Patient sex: M
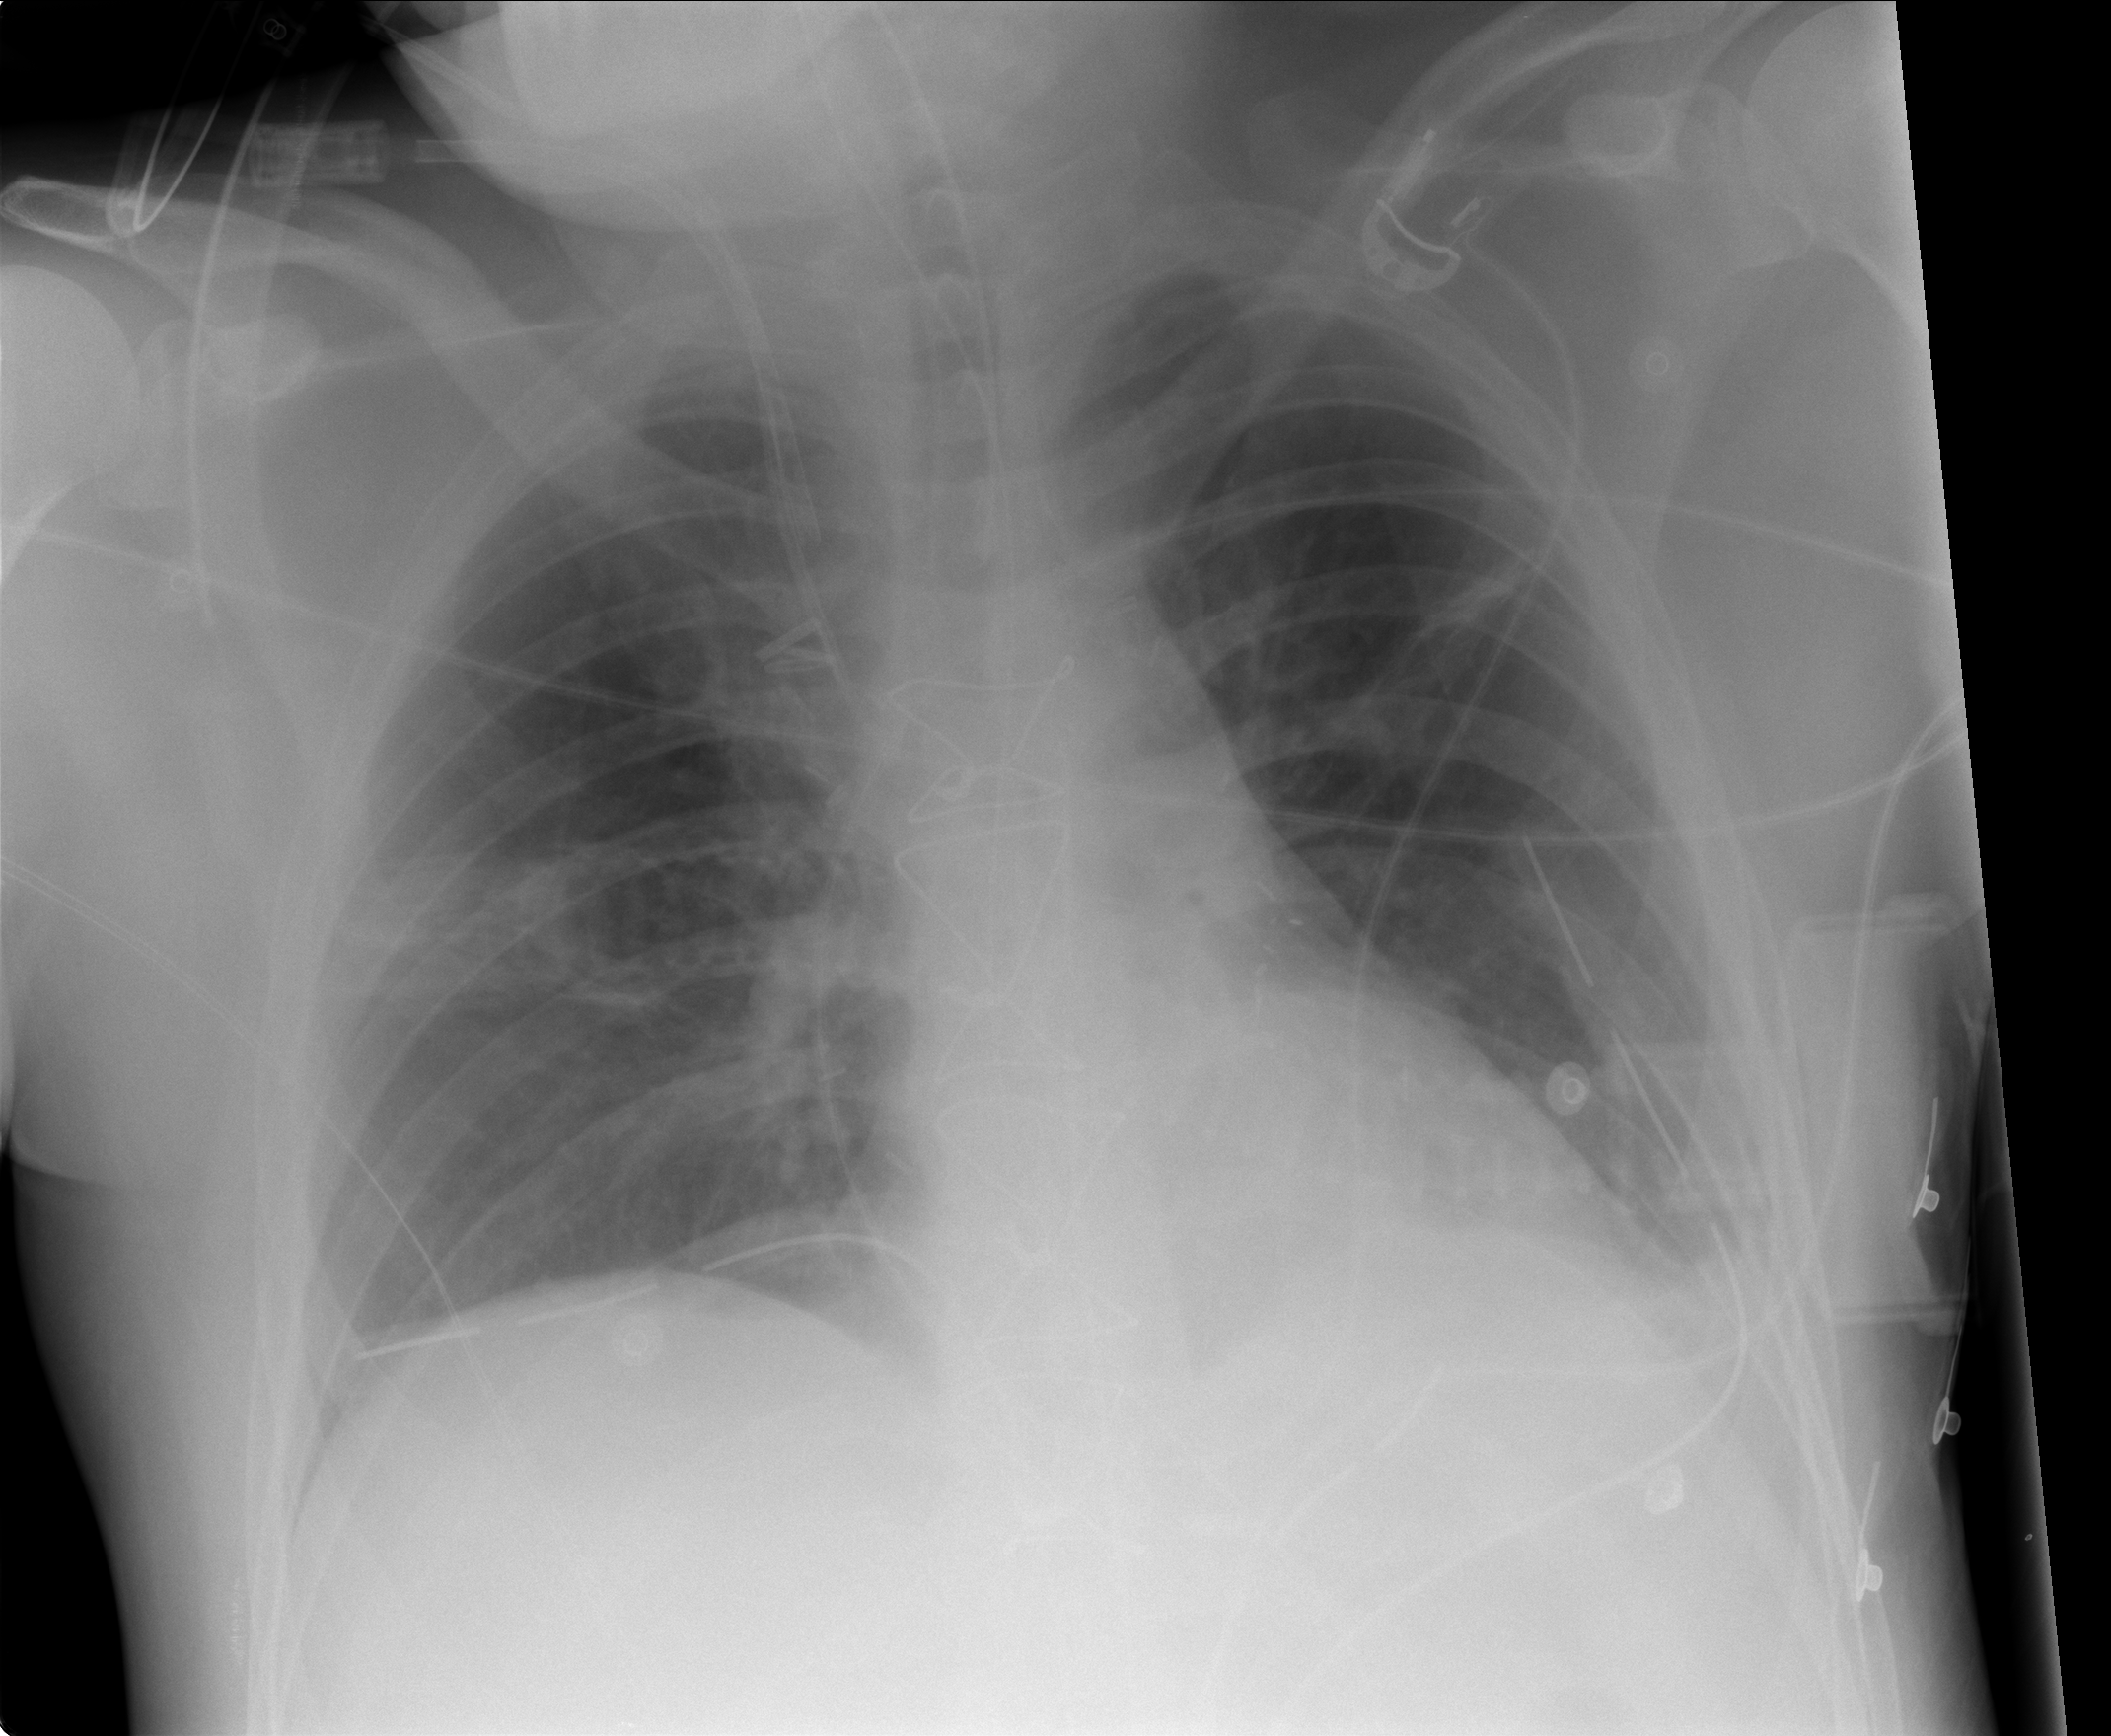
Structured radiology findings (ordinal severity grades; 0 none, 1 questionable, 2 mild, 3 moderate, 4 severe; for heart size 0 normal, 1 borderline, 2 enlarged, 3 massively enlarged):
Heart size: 0
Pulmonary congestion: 0
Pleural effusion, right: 0
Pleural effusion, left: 1
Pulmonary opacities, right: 0
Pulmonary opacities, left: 0
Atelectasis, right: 0
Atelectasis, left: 2